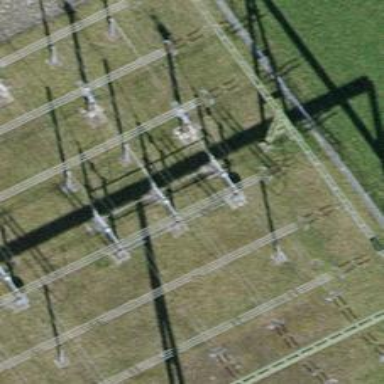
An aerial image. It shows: Bay where power lines run through.